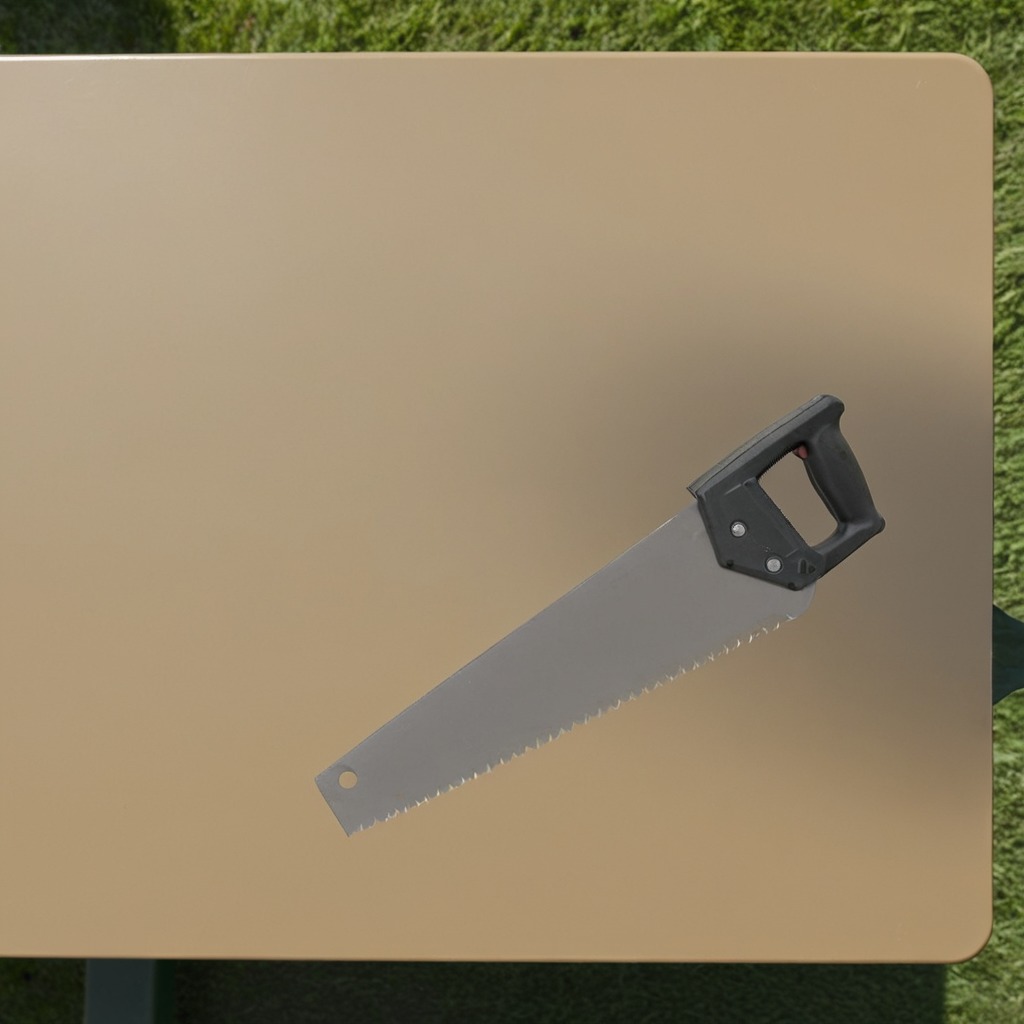
A handheld metal saw is lying on the textured surface of the clean utility table in a temporary outdoor tool station.